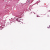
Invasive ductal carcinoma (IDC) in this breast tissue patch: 0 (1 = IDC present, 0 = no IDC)